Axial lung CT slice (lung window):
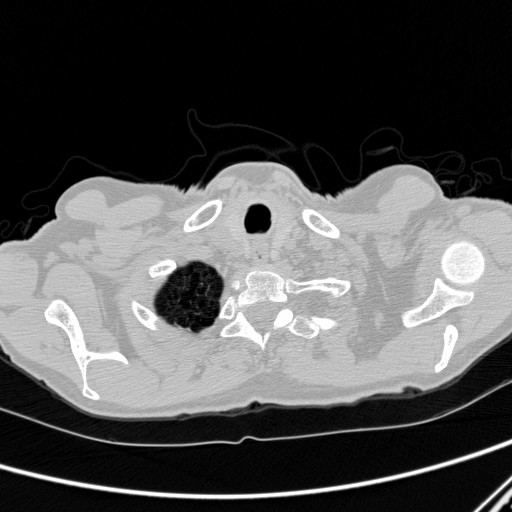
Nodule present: no